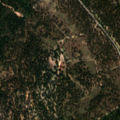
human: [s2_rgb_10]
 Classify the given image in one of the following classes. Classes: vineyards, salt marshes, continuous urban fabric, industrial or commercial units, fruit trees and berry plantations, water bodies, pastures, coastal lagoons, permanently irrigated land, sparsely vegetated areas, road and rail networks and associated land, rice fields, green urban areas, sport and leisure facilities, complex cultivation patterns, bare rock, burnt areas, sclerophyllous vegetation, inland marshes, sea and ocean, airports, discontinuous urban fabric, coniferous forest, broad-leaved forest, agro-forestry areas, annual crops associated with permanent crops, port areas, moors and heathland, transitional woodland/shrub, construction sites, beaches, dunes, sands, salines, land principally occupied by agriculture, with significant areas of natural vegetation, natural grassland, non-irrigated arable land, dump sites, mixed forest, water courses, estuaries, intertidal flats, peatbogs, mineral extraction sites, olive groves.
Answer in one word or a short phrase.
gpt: agro-forestry areas, broad-leaved forest, transitional woodland/shrub